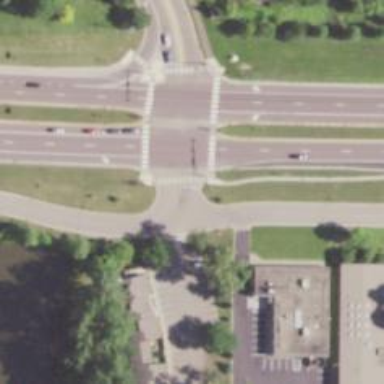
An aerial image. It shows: Marked footway crossing with pedestrian island.